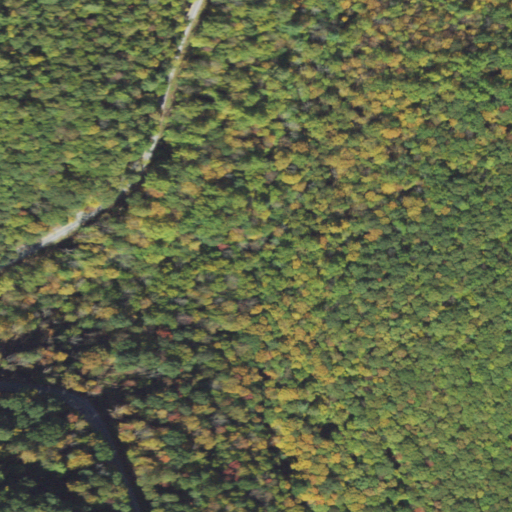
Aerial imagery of valley in Pennsylvania named Macks Hollow containing deciduous forest, mixed forest, and open development